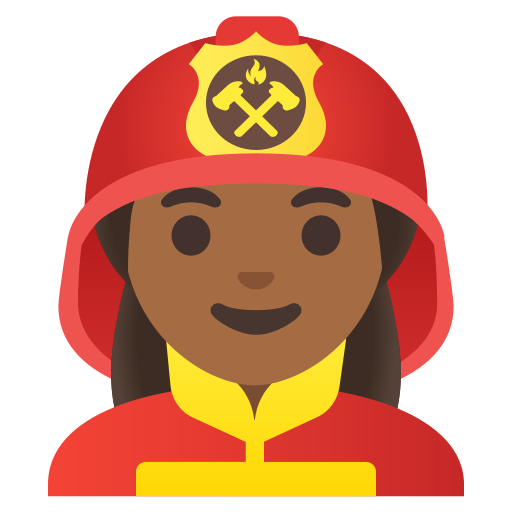
Emoji: 👩🏾‍🚒